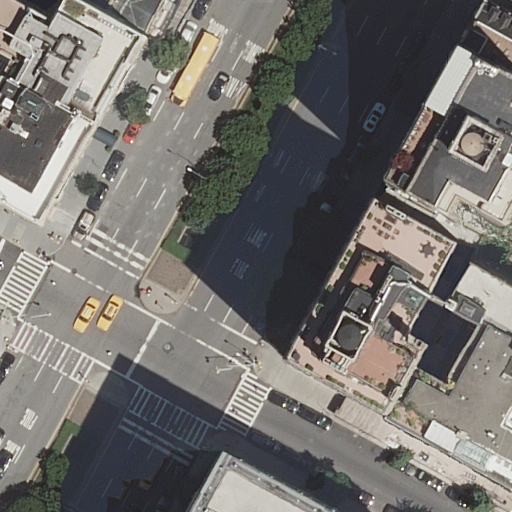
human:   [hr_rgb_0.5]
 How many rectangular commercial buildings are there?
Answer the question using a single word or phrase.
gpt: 0

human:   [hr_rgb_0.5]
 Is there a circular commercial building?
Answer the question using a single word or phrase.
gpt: no

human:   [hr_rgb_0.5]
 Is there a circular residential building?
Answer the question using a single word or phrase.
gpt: no

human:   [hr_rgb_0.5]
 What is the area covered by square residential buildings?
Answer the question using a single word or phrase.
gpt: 0m2

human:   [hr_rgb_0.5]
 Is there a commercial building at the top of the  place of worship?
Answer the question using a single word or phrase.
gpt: no

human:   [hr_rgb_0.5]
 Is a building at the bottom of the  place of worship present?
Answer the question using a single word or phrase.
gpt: yes

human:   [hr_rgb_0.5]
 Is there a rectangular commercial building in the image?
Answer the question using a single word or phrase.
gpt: no

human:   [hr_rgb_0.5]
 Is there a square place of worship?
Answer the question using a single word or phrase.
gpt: no

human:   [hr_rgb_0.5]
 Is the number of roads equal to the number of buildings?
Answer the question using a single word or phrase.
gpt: no

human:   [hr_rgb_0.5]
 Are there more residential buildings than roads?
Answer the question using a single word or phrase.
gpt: yes

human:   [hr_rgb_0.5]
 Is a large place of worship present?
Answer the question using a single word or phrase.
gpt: no

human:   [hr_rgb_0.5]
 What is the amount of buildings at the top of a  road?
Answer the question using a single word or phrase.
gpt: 4

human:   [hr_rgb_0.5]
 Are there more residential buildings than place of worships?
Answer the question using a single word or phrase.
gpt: yes

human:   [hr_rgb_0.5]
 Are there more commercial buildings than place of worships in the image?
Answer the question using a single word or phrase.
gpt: no

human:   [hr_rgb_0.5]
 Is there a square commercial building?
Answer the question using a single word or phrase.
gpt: no

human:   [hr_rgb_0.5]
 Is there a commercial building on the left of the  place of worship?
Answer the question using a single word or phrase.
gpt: no

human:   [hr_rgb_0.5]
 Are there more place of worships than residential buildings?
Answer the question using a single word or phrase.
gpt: no

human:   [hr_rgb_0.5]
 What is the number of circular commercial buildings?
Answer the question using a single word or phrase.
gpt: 0

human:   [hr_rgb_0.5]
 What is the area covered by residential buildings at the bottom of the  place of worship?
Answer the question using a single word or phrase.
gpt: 2430m2

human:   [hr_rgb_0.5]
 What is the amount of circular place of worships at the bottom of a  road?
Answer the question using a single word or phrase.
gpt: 0

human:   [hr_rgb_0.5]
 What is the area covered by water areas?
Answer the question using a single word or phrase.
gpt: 0m2

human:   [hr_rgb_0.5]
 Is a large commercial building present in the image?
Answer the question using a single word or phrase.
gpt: no

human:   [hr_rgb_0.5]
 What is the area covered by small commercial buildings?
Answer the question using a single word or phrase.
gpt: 0m2

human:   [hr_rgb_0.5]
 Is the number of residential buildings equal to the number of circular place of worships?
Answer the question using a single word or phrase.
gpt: no

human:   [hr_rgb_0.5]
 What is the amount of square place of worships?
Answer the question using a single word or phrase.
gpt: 0

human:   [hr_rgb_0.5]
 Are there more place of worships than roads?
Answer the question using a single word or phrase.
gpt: no

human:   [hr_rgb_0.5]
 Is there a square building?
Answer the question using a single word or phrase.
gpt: no

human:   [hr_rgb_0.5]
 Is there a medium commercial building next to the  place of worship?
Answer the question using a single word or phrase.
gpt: no

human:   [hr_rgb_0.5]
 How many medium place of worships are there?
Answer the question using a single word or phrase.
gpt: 1

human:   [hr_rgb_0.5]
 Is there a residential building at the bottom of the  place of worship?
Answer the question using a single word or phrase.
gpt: yes

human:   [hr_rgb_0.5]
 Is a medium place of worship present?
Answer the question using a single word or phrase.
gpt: yes

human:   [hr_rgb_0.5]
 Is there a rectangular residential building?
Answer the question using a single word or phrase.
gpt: yes

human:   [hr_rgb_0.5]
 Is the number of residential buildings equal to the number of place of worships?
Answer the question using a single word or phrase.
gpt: no

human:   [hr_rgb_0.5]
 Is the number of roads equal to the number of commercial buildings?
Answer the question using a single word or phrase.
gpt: no

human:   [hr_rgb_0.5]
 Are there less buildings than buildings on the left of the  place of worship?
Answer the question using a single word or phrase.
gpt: no

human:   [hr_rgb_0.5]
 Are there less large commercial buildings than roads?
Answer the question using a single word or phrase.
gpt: yes